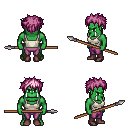
a pixel art fantasy rpg character, male body template, orc, green skin, white pirate shirt, magenta pants, pink bedhead hairstyle, maroon shoes, spear, four views (front, back, left, right), 2x2 character sprite sheet, small pixel art, hard edges, no anti-aliasing